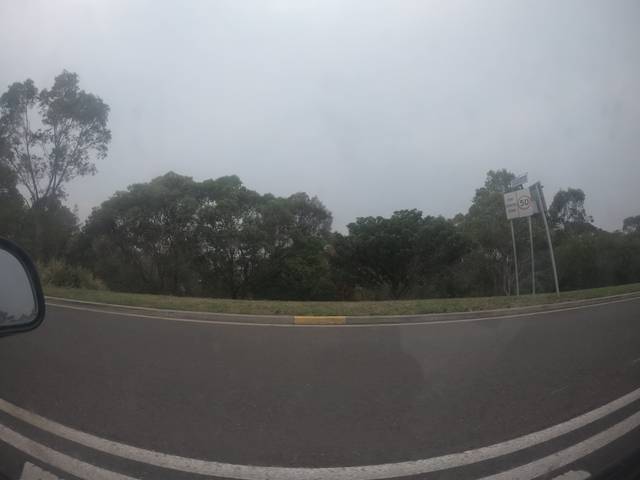
Region: Australia
Coordinates: -34.595, 150.853